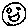
Label: smiley face